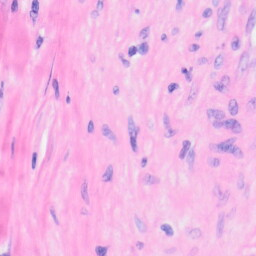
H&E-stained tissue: Kidney